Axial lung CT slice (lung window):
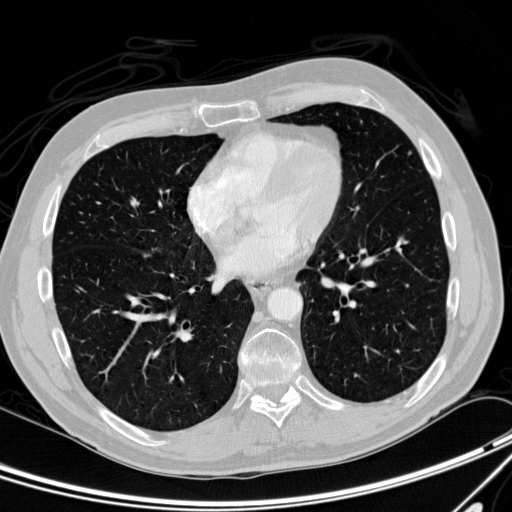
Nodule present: no